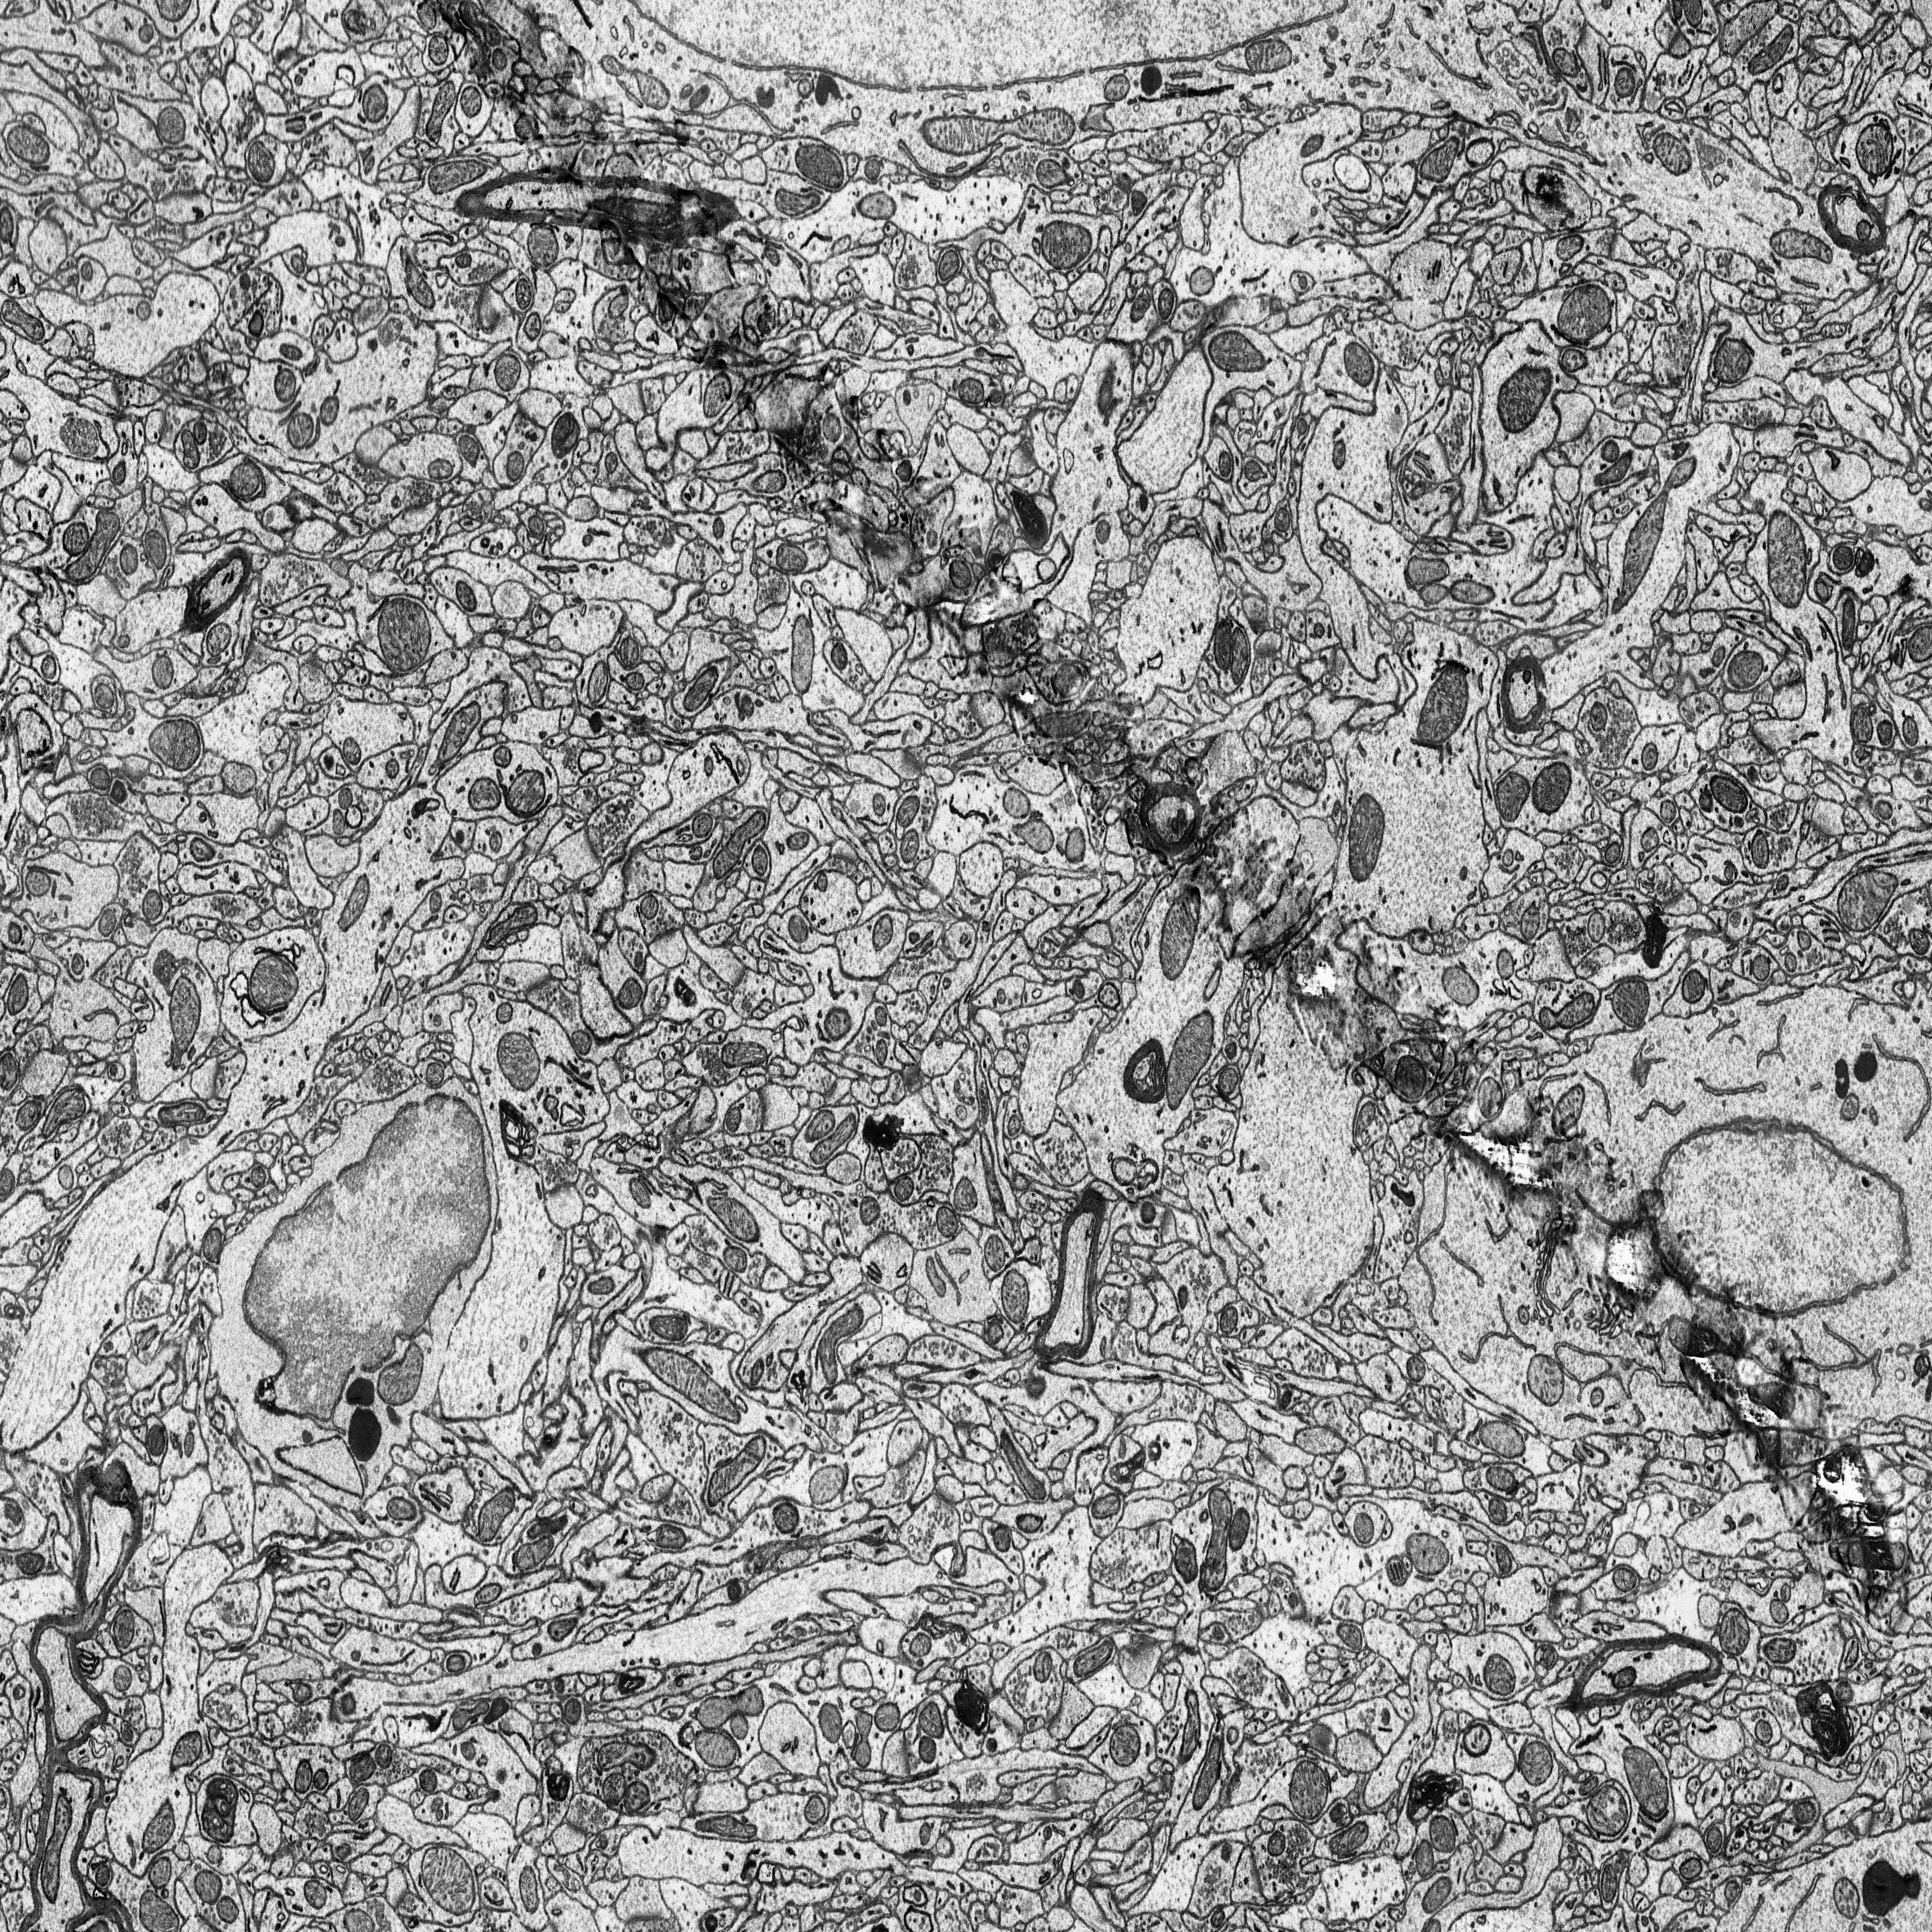
Electron microscopy slice of rat cortex tissue
Slice depth (z): 125
Mitochondria instances in slice: 405